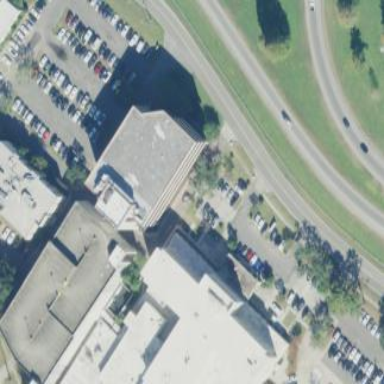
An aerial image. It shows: Healthcare facility identified as hospital.